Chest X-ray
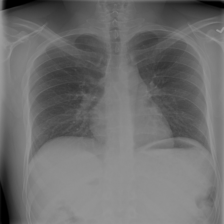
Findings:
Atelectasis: negative
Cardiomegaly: negative
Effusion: negative
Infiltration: negative
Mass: negative
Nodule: negative
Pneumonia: negative
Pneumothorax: negative
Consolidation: negative
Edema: negative
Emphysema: negative
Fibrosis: negative
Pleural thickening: negative
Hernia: negative